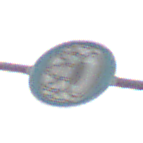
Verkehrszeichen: SchneekettenVorgeschrieben
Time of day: Midday
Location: Outdoor (Nature)
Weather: PartlyCloudy
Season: NotSpecified
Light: Natural